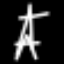
Label: The Eiffel Tower